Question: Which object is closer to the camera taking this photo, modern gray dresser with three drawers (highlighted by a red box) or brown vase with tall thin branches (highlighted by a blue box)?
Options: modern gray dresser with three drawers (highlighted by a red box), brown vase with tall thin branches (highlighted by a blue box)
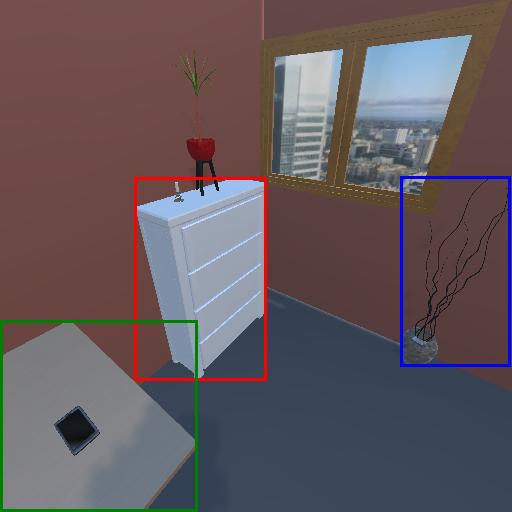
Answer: modern gray dresser with three drawers (highlighted by a red box)